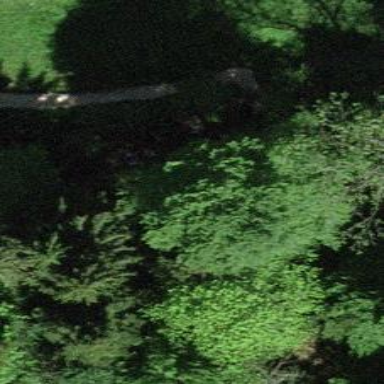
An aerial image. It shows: Path leading to bridge.